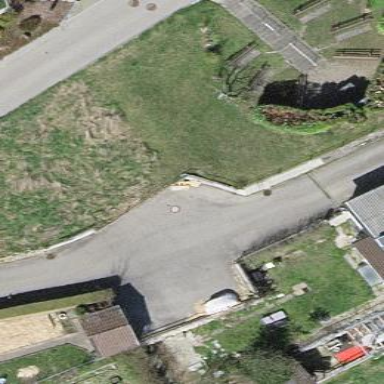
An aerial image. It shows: Garage.